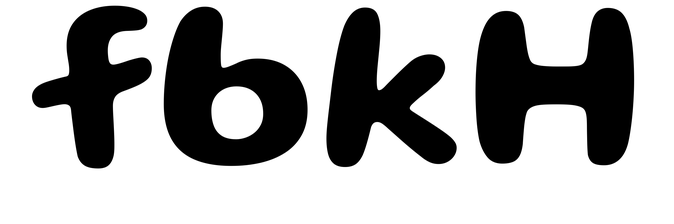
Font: Gluten_SemiBold